Question: I have nested routes as follows;
'''
resources :boats, except: :destroy do
resources :pictures
end
'''
So user can upload picture and everything works fine. But 'picture/index.html.erb'. I can not see all the pictures. It returns nil. But I can see pictures in the database. Probably because I try to retrieve wrong parameter.
When I take out the if statement '<% if @pictures.present? %>' it throws and error;
'''
NoMethodError in PicturesController#create
undefined method 'each' for nil:NilClass
<% @pictures.each do |pic| %>
'''
Here is '#index view';
'''
<div class="container">
<h1>Pictures#index!</h1>
<p>Find me in app/views/pictures/index.html.erb</p>
<% if @pictures.present? %> <!-- Returns nil-->
<% @pictures.each do |pic| %>
</br>
<%= pic.name %>
<%= image_tag pic.image_url(:thumb).to_s %>
<%= link_to "edit", edit_boat_picture_path(@boat, @picture) %> |
<td><%= link_to 'Destroy', [@boat, @picture], confirm: 'Are you sure?', method: :delete %></td> |
</br>
<% end %>
<% end %>
<%= link_to "edit", edit_boat_picture_path(@boat, @picture) %> |
</br>
</br>
<%= link_to "add", new_boat_picture_path(@boat, @picture) %>
</div>
'''
So here, picture.present returns always nil, so I can not display any images.
Here is 'pictures controller';
'''
class PicturesController < ApplicationController
before_action :logged_in_user
before_filter :load_parent
def index
@pictures = @boat.pictures.all
end
def new
@picture = @boat.pictures.new
end
def show
@picture = @boat.pictures.find(params[:id])
end
def create
@picture = @boat.pictures.new(picture_params)
if @picture.save
#flash[:success] = "Continue from here"
render 'index'
#redirect_to boat_path(@boat)
else
render 'new'
end
end
def edit
@picture = Picture.find(params[:id])
end
def update
@picture = @boat.pictures.find(params[:id])
if @picture.update_attributes(picture_params)
flash[:notice] = "Successfully updated picture."
render 'index'
else
render 'edit'
end
end
def destroy
@picture = @boat.pictures.find(params[:id])
@picture.destroy
flash[:notice] = "Successfully destroyed picture."
redirect_to boat_path(@boat)
end
private
def picture_params
params.require(:picture).permit(:name, :image)
end
def load_parent
@boat = Boat.find(params[:boat_id])
end
end
'''
EDIT 1:
Log;
'''
{"utf8"=>"", "authenticity_token"=>"i3FW1zbhoGW2vavipN9NJ2Fvi9R1Lk/CKDsAttuqHWb8rFNmJgXpjE2D25oAqJ3xp9BXAnd0kDmrdIxhn1Qrpw==", "picture"=>{"name"=>"", "image"=>#<ActionDispatch::Http::UploadedFile:0x007fb4a5f50f30 @tempfile=#<Tempfile:/var/folders/w0/703ccggs56l3hrc79h3rdylm0000gn/T/RackMultipart20150423-5028-1rbpgnj.jpg>, @original_filename="imgres-4.jpg", @content_type="image/jpeg", @headers="Content-Disposition: form-data; name="picture[image]"; filename="imgres-4.jpg"
Content-Type: image/jpeg
">}, "commit"=>"Done", "controller"=>"pictures", "action"=>"create", "boat_id"=>"114"}
'''
EDIT 2:
if I add '@pictures = @boat.pictures.all' to create that is fine, but all pics have its own destroy button.And when I look at them all shows the same address, so clicking to destroy, destroys all of them;
All of the destroy ids are the same. I though index action lists all and destroy erases individually. This case is same for edit action too

EDIT 3:
'''
#boats controller
class BoatsController < ApplicationController
before_action :logged_in_user, only: [:new, :show, :edit, :update]
def new
@boat = Boat.new
end
def create
@boat = current_user.boats.new(boat_params) if logged_in?
if @boat.save
#flash[:success] = "Continue from here"
render 'edit'
else
render 'new'
end
end
def show
@boat = Boat.find(params[:id])
end
def edit
@boat = Boat.find(params[:id])
end
def update
@boat = Boat.find(params[:id])
if @boat.update_attributes(boat_params)
flash[:success] = "The Boat Saved"
redirect_to root_path
else
render 'edit'
end
end
def update_years
# updates year and model based on brand selected
brand = Brand.find_by_name(params[:brand_name])
# map to name and id for use in our options_for_select
@years = brand.years.map{|a| [a.name, a.name]}.insert(0, "Select a Year") #use a.name here instead of a.id
@models = brand.models.map{|s| [s.name, s.name]}.insert(0, "Select a Model")#use s.name here instead of s.id
end
def update_models
# updates model based on year selected
year = Year.find_by_name(params[:year_name])
@models = year.models.map{|s| [s.name, s.name]}.insert(0, "Select a Model") #use s.name here instead of s.id
end
private
def boat_params
params.require(:boat).permit(:brand, :year, :model, :captained, :boat_type, :daily_price, :boat_length, :listing_tagline, :listing_description, :boat_category, :hull_material, :mast_material)
end
end
'''
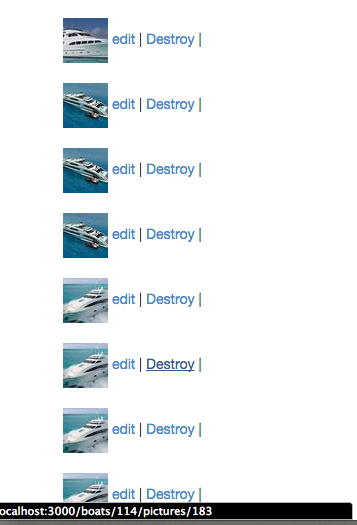
Answer: There is no '@pictures' in your create action.
You can try:
'''
def create
@picture = @boat.pictures.new(picture_params)
if @picture.save
#flash[:success] = "Continue from here"
@pictures = @boat.pictures.all
render 'index'
#redirect_to boat_path(@boat)
else
render 'new'
end
end
'''
For buttons:
'''
<% @pictures.each do |pic| %>
</br>
<%= pic.name %>
<%= image_tag pic.image_url(:thumb).to_s %>
<%= link_to "edit", edit_boat_picture_path(@boat, pic) %> |
<td><%= link_to 'Destroy', boat_picture_path(@boat, pic), confirm: 'Are you sure?', method: :delete %></td> |
</br>
<% end %>
'''